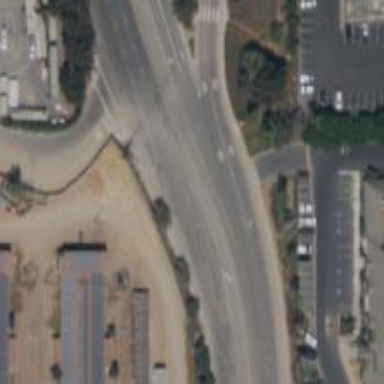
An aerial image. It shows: Secondary road with asphalt surface and separate sidewalk.